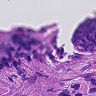
Metastatic tissue present: yes